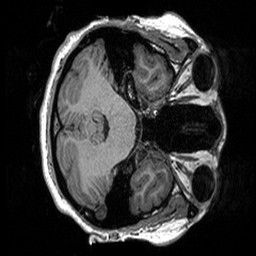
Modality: T1w
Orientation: axial
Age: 20
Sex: female
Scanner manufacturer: siemens
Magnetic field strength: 3 T
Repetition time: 2.3 s
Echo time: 0.00298 s